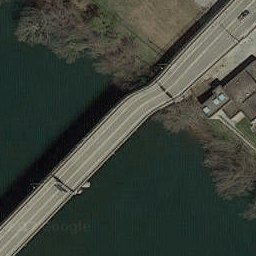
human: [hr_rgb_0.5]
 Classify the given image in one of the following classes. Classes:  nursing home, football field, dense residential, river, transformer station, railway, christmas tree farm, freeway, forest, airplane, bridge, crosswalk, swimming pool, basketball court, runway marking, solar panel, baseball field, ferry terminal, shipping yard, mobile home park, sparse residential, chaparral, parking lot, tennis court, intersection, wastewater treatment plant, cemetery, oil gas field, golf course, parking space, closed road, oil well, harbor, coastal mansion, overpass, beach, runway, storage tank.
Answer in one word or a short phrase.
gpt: bridge